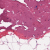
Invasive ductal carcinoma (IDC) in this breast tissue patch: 0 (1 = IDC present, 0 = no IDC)